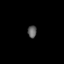
Tissue: prostate
Cell type: T cells
Senescence score: 0.3182
Nuclear area (px): 108
Mean DAPI intensity: 95.769